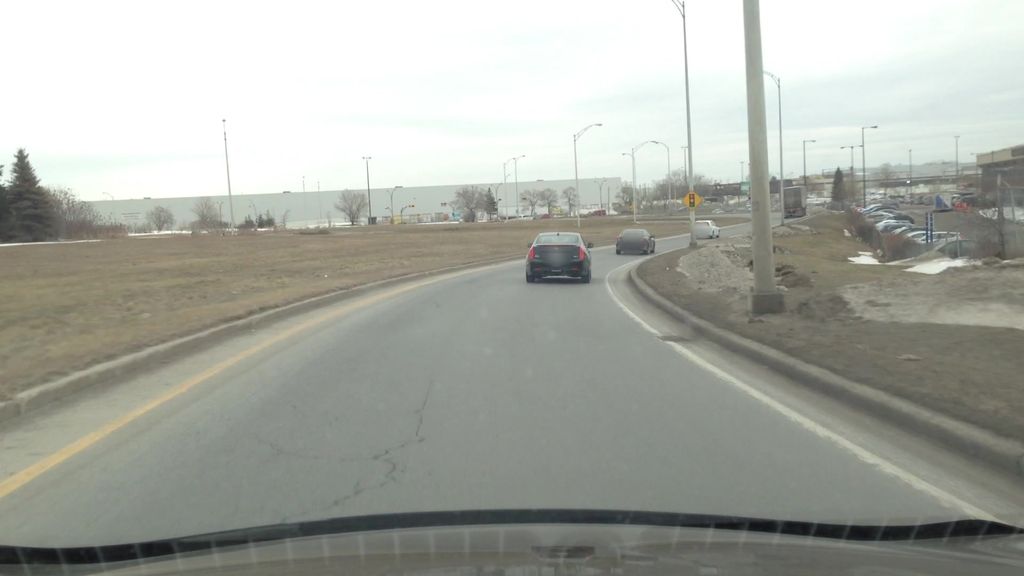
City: montreal